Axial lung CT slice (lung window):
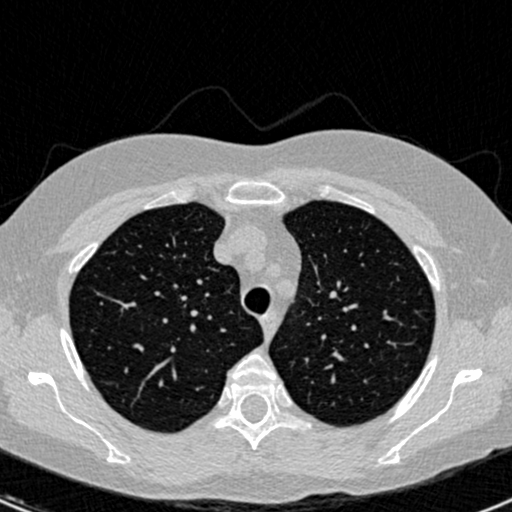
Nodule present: no